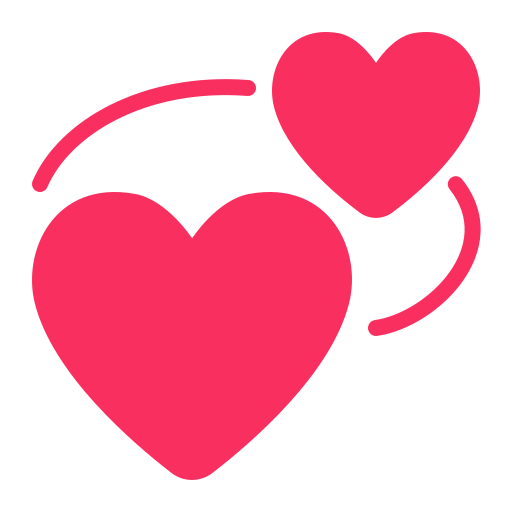
revolving hearts flat